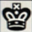
Piece: bK